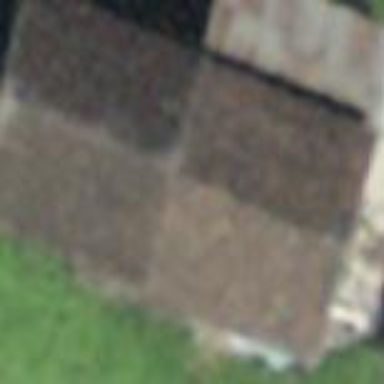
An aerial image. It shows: Cabin.